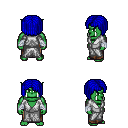
a pixel art fantasy rpg character, male body template, orc, green skin, white robe, robe skirt, blue pageboy hairstyle, white cloth bandages, four views (front, back, left, right), 2x2 character sprite sheet, small pixel art, hard edges, no anti-aliasing